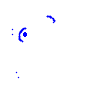
Particle: pion